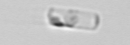
Label: Skeletonema